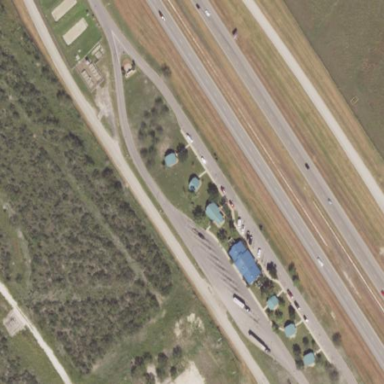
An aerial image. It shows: Rest area on the road with picnic tables.